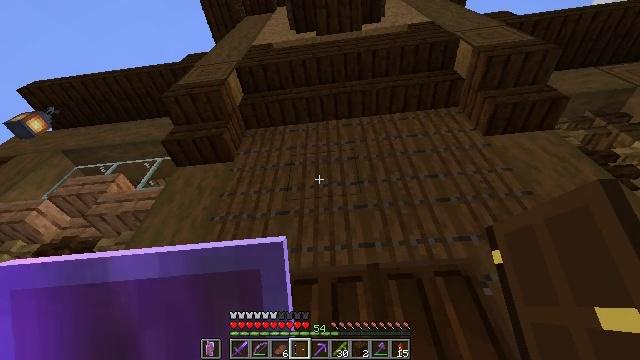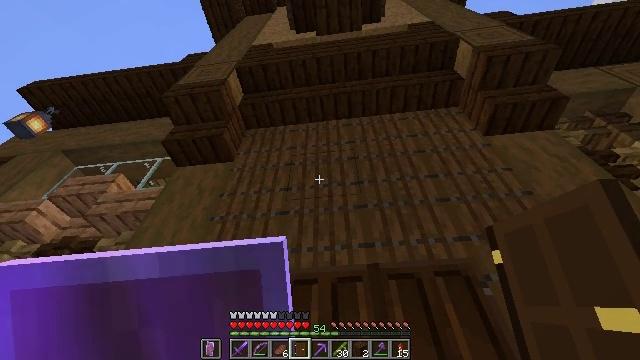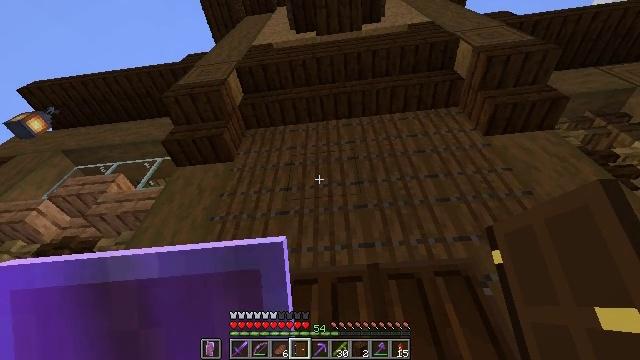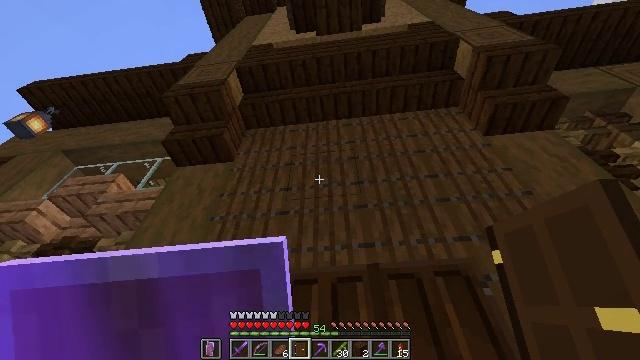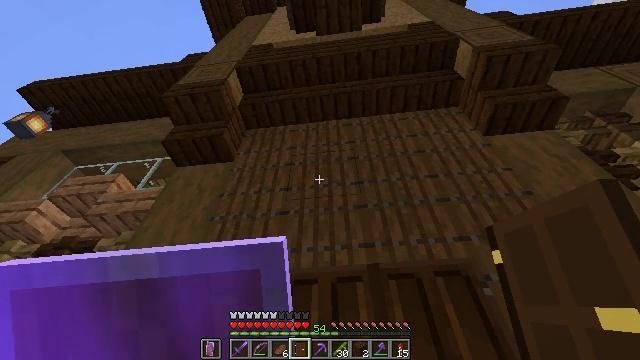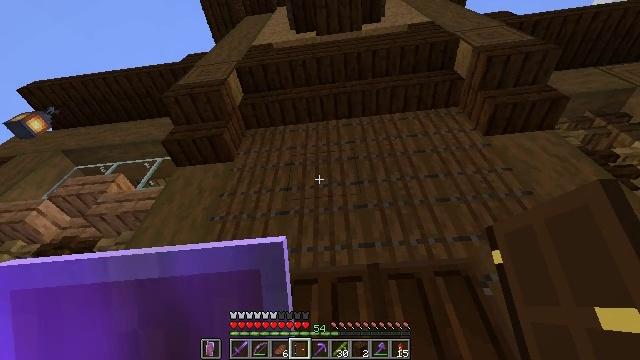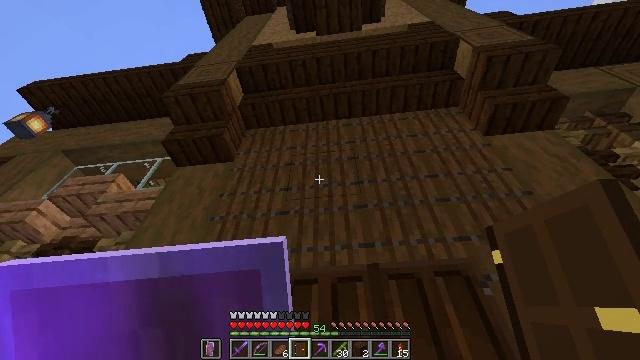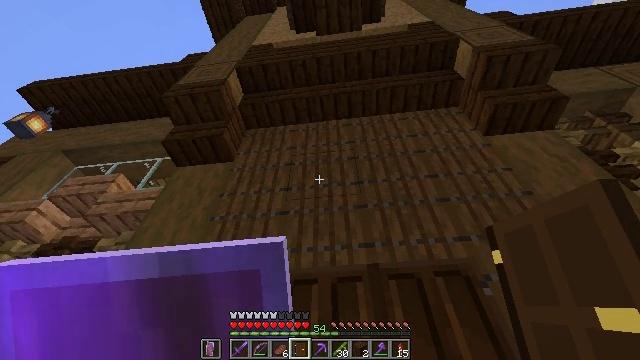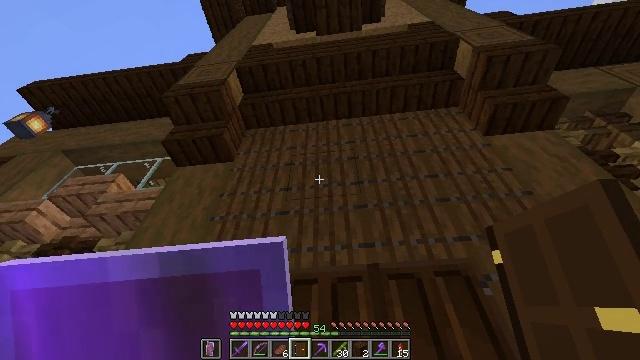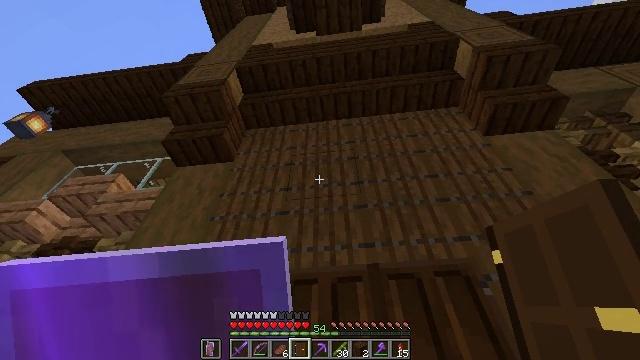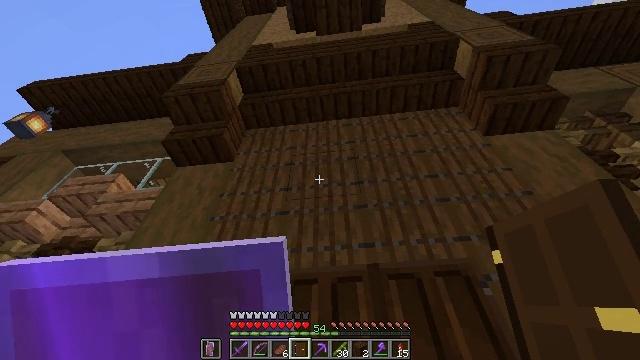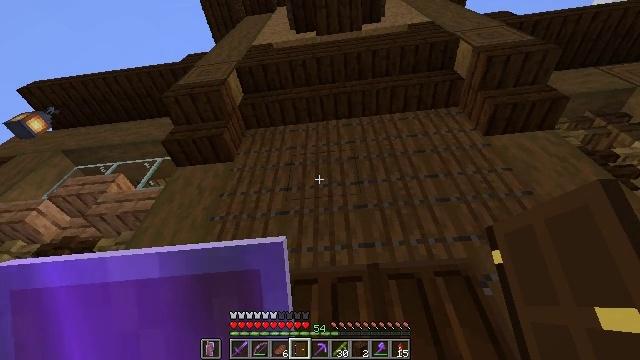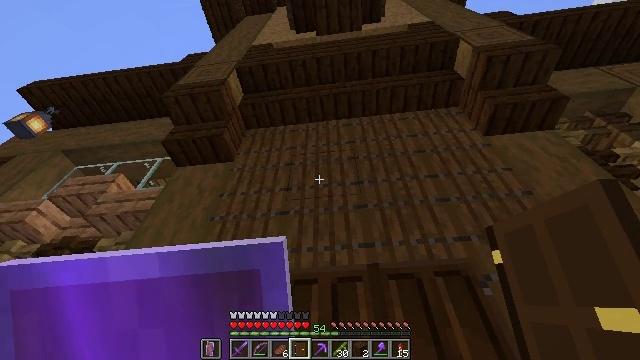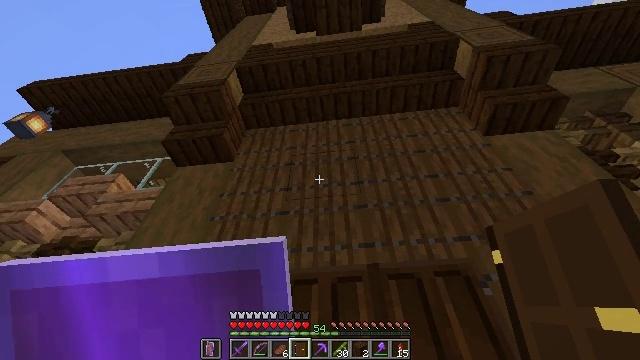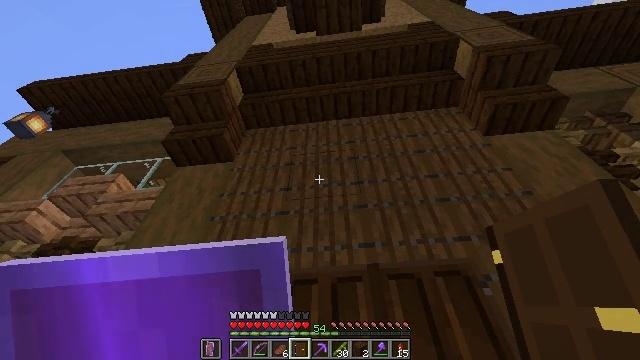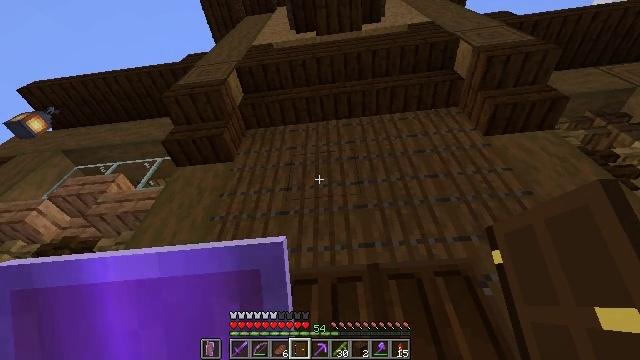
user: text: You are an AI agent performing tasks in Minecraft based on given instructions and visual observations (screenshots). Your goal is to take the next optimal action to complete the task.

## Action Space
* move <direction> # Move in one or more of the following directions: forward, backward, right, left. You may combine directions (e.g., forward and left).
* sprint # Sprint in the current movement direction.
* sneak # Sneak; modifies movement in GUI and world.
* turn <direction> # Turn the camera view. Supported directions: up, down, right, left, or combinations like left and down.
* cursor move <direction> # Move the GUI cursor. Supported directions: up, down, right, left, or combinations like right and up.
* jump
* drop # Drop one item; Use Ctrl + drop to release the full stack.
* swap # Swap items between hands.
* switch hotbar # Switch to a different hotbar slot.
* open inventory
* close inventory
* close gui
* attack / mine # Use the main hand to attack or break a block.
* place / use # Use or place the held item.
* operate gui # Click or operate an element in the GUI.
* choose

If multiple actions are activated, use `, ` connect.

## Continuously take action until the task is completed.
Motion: motion action
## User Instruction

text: Open the crafting table and craft a spruce pressure plate with spruce planks.
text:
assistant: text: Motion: no_op
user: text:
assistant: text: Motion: no_op
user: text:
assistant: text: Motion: no_op
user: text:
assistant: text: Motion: no_op
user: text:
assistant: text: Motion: no_op
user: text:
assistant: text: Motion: no_op
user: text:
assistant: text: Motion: no_op
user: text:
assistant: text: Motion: no_op
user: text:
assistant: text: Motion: no_op
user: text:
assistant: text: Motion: no_op
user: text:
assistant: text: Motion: no_op
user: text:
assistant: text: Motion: no_op
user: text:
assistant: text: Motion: no_op
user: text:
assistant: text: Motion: no_op
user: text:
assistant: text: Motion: no_op
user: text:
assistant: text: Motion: no_op
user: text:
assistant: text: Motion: no_op
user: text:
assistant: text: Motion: no_op
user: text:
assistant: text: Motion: no_op
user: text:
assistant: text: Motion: no_op
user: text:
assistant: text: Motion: no_op
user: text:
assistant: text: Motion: no_op
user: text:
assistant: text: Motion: no_op
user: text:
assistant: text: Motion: no_op
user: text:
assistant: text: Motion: no_op
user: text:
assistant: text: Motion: no_op
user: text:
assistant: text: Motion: no_op
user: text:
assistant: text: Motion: no_op
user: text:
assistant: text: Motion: no_op
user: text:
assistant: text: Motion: no_op